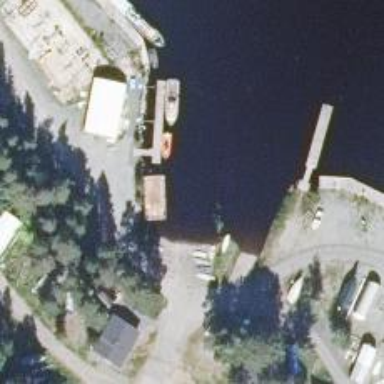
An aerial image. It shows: Slipway on leisure land.